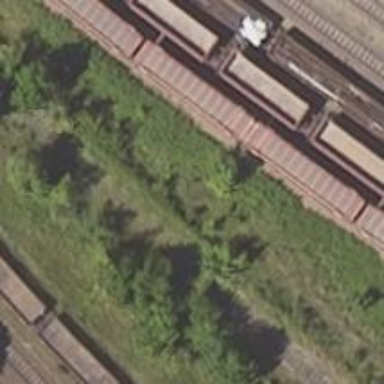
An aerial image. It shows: Abandoned railway yard is depicted.